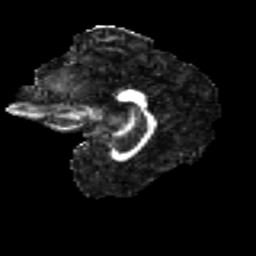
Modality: FA
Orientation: sagittal
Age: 50
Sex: female
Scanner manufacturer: ge
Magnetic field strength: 3 T
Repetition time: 7.8 s
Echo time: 0.0606 s